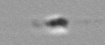
Label: flagellate_morphotype3